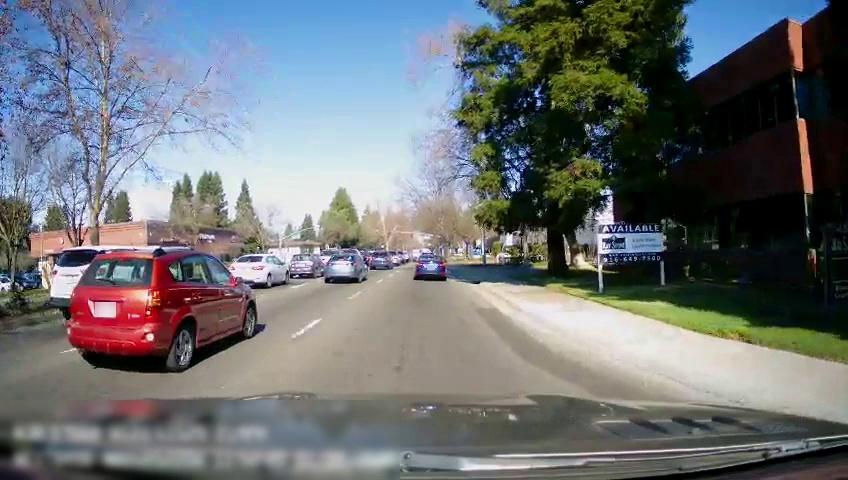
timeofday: Day
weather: Sunny
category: Drivable Space
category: Vehicles | Car
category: Vehicles | Car
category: Vehicles | Car
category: Vehicles | SUV
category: Vehicles | Car
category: Vehicles | Car
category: Vehicles | Car
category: Vehicles | Car
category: Lanes | Current Lane
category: Lanes | Alternate Lane